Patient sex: M
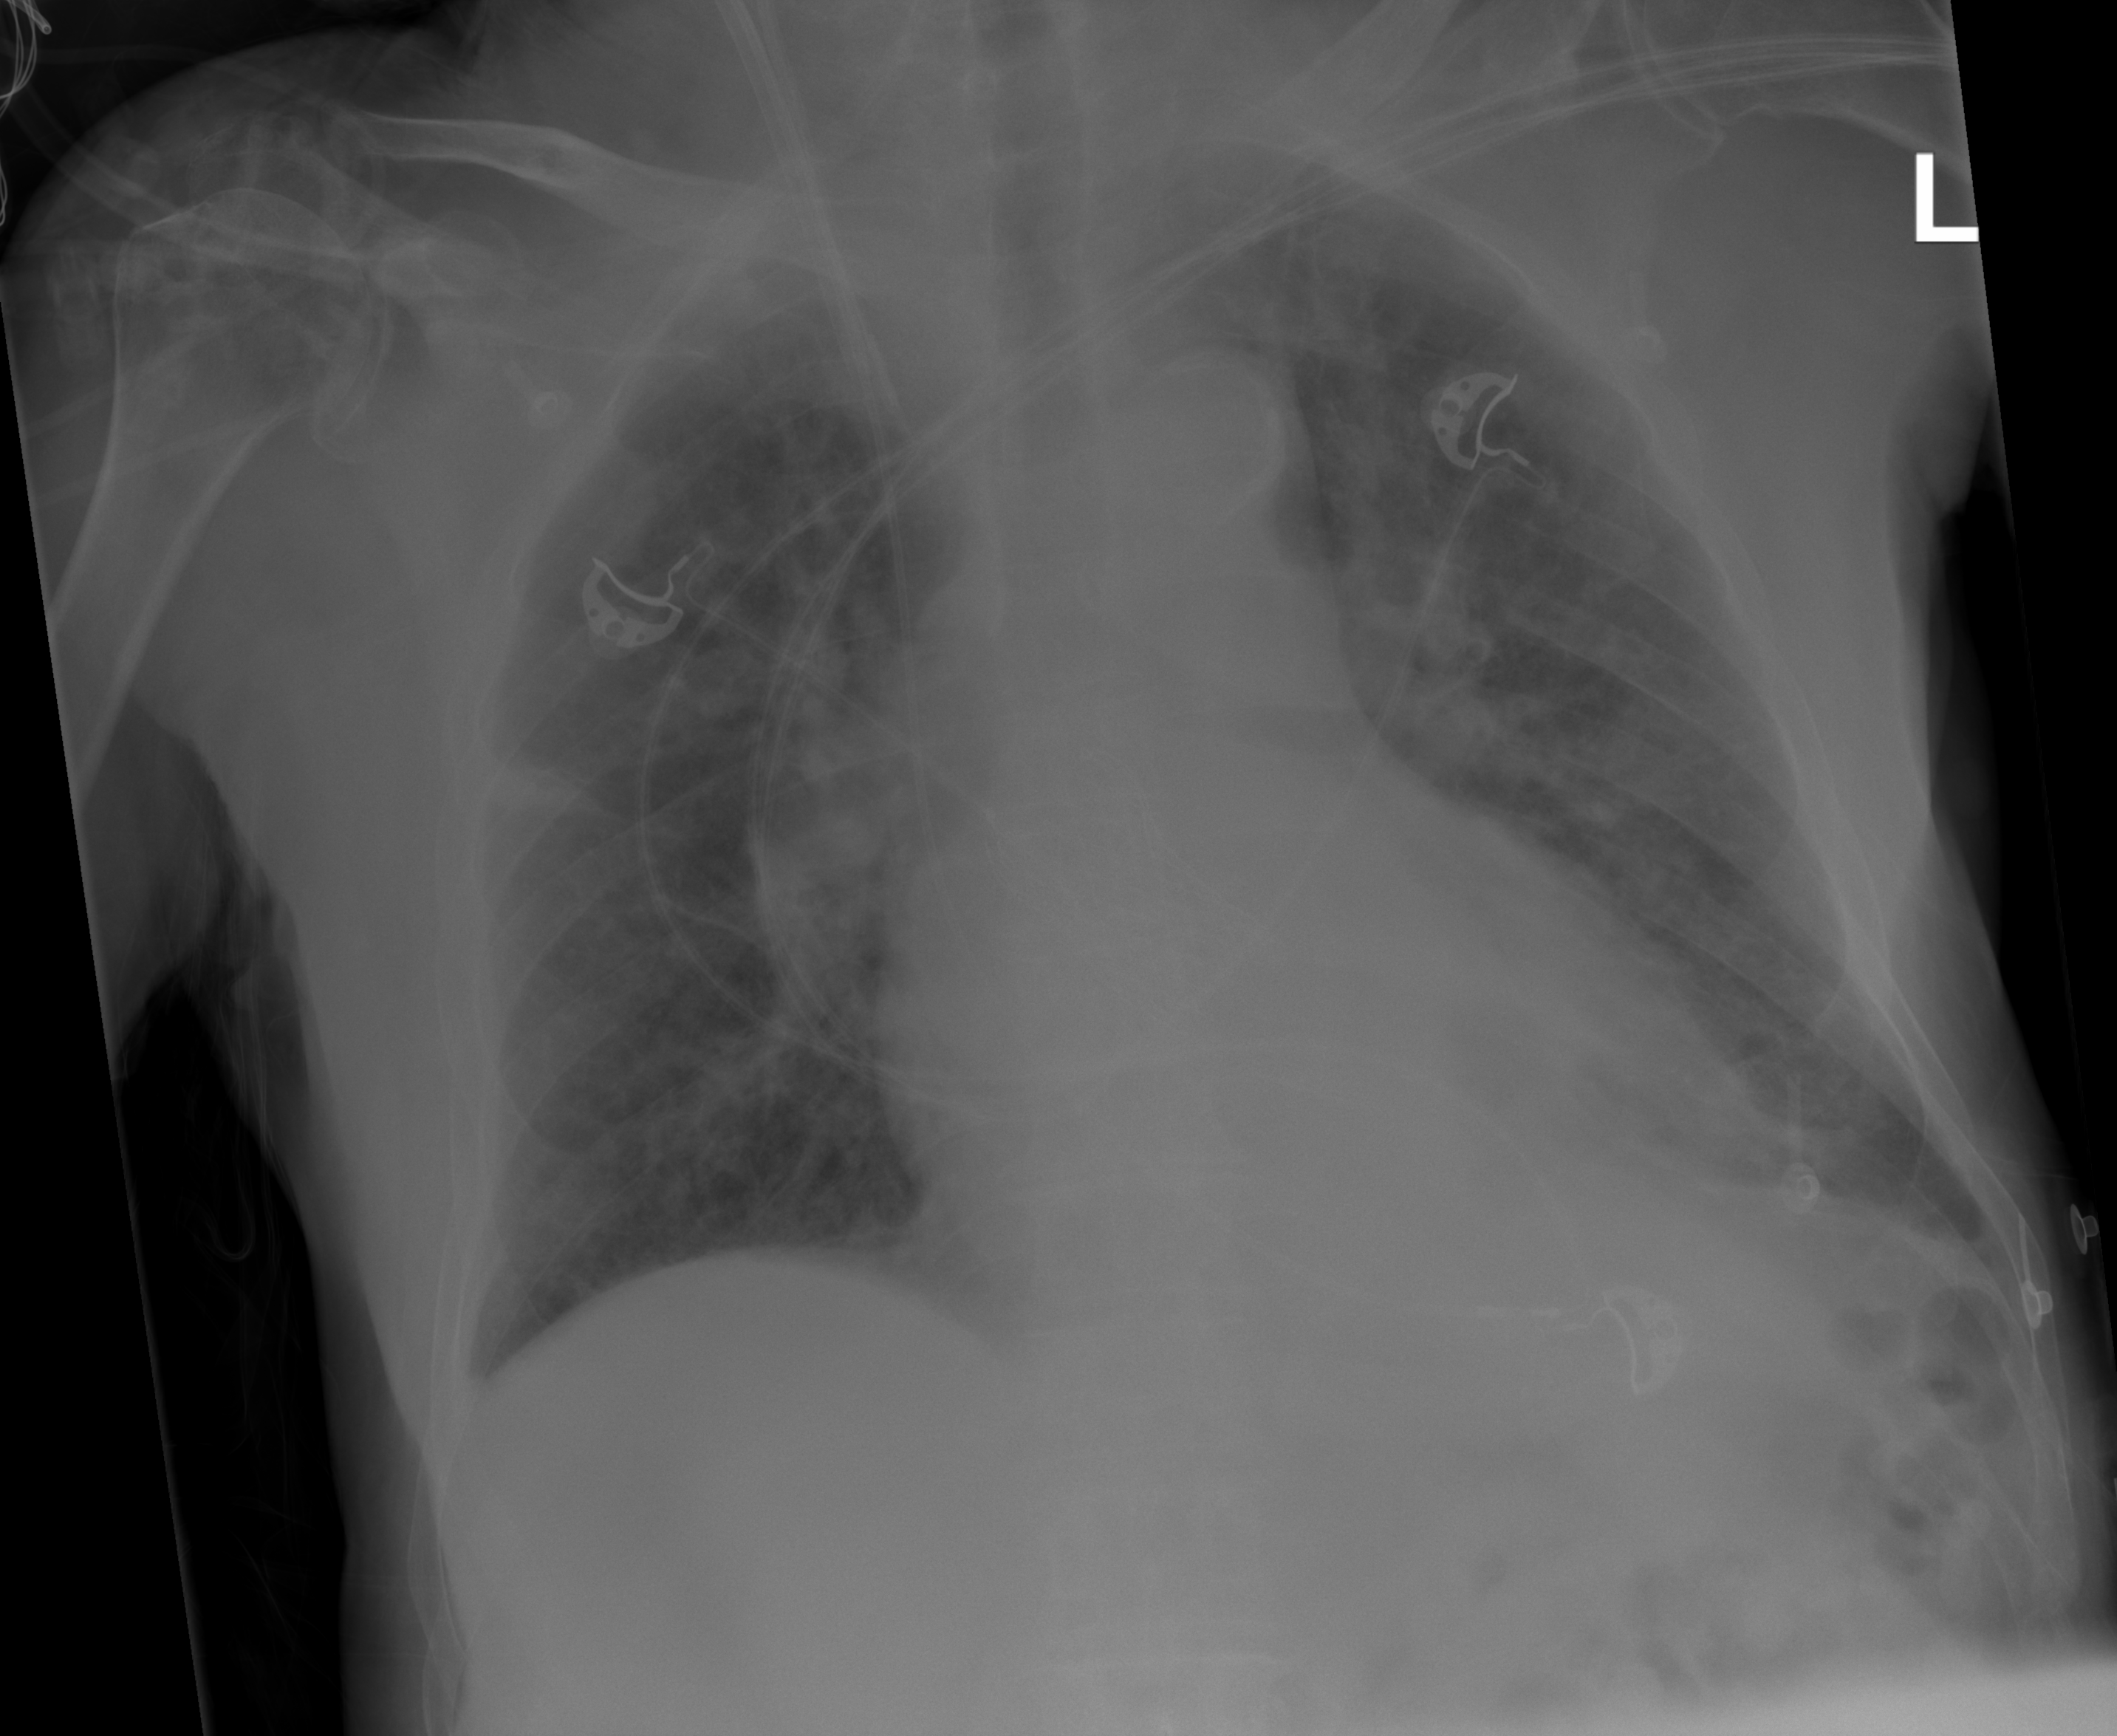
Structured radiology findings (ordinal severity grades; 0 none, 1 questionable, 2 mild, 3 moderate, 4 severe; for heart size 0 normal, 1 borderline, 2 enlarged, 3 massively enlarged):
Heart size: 2
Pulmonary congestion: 2
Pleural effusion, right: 1
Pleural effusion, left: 2
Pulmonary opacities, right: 2
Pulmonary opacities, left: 2
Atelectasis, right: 2
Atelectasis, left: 2